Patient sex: M
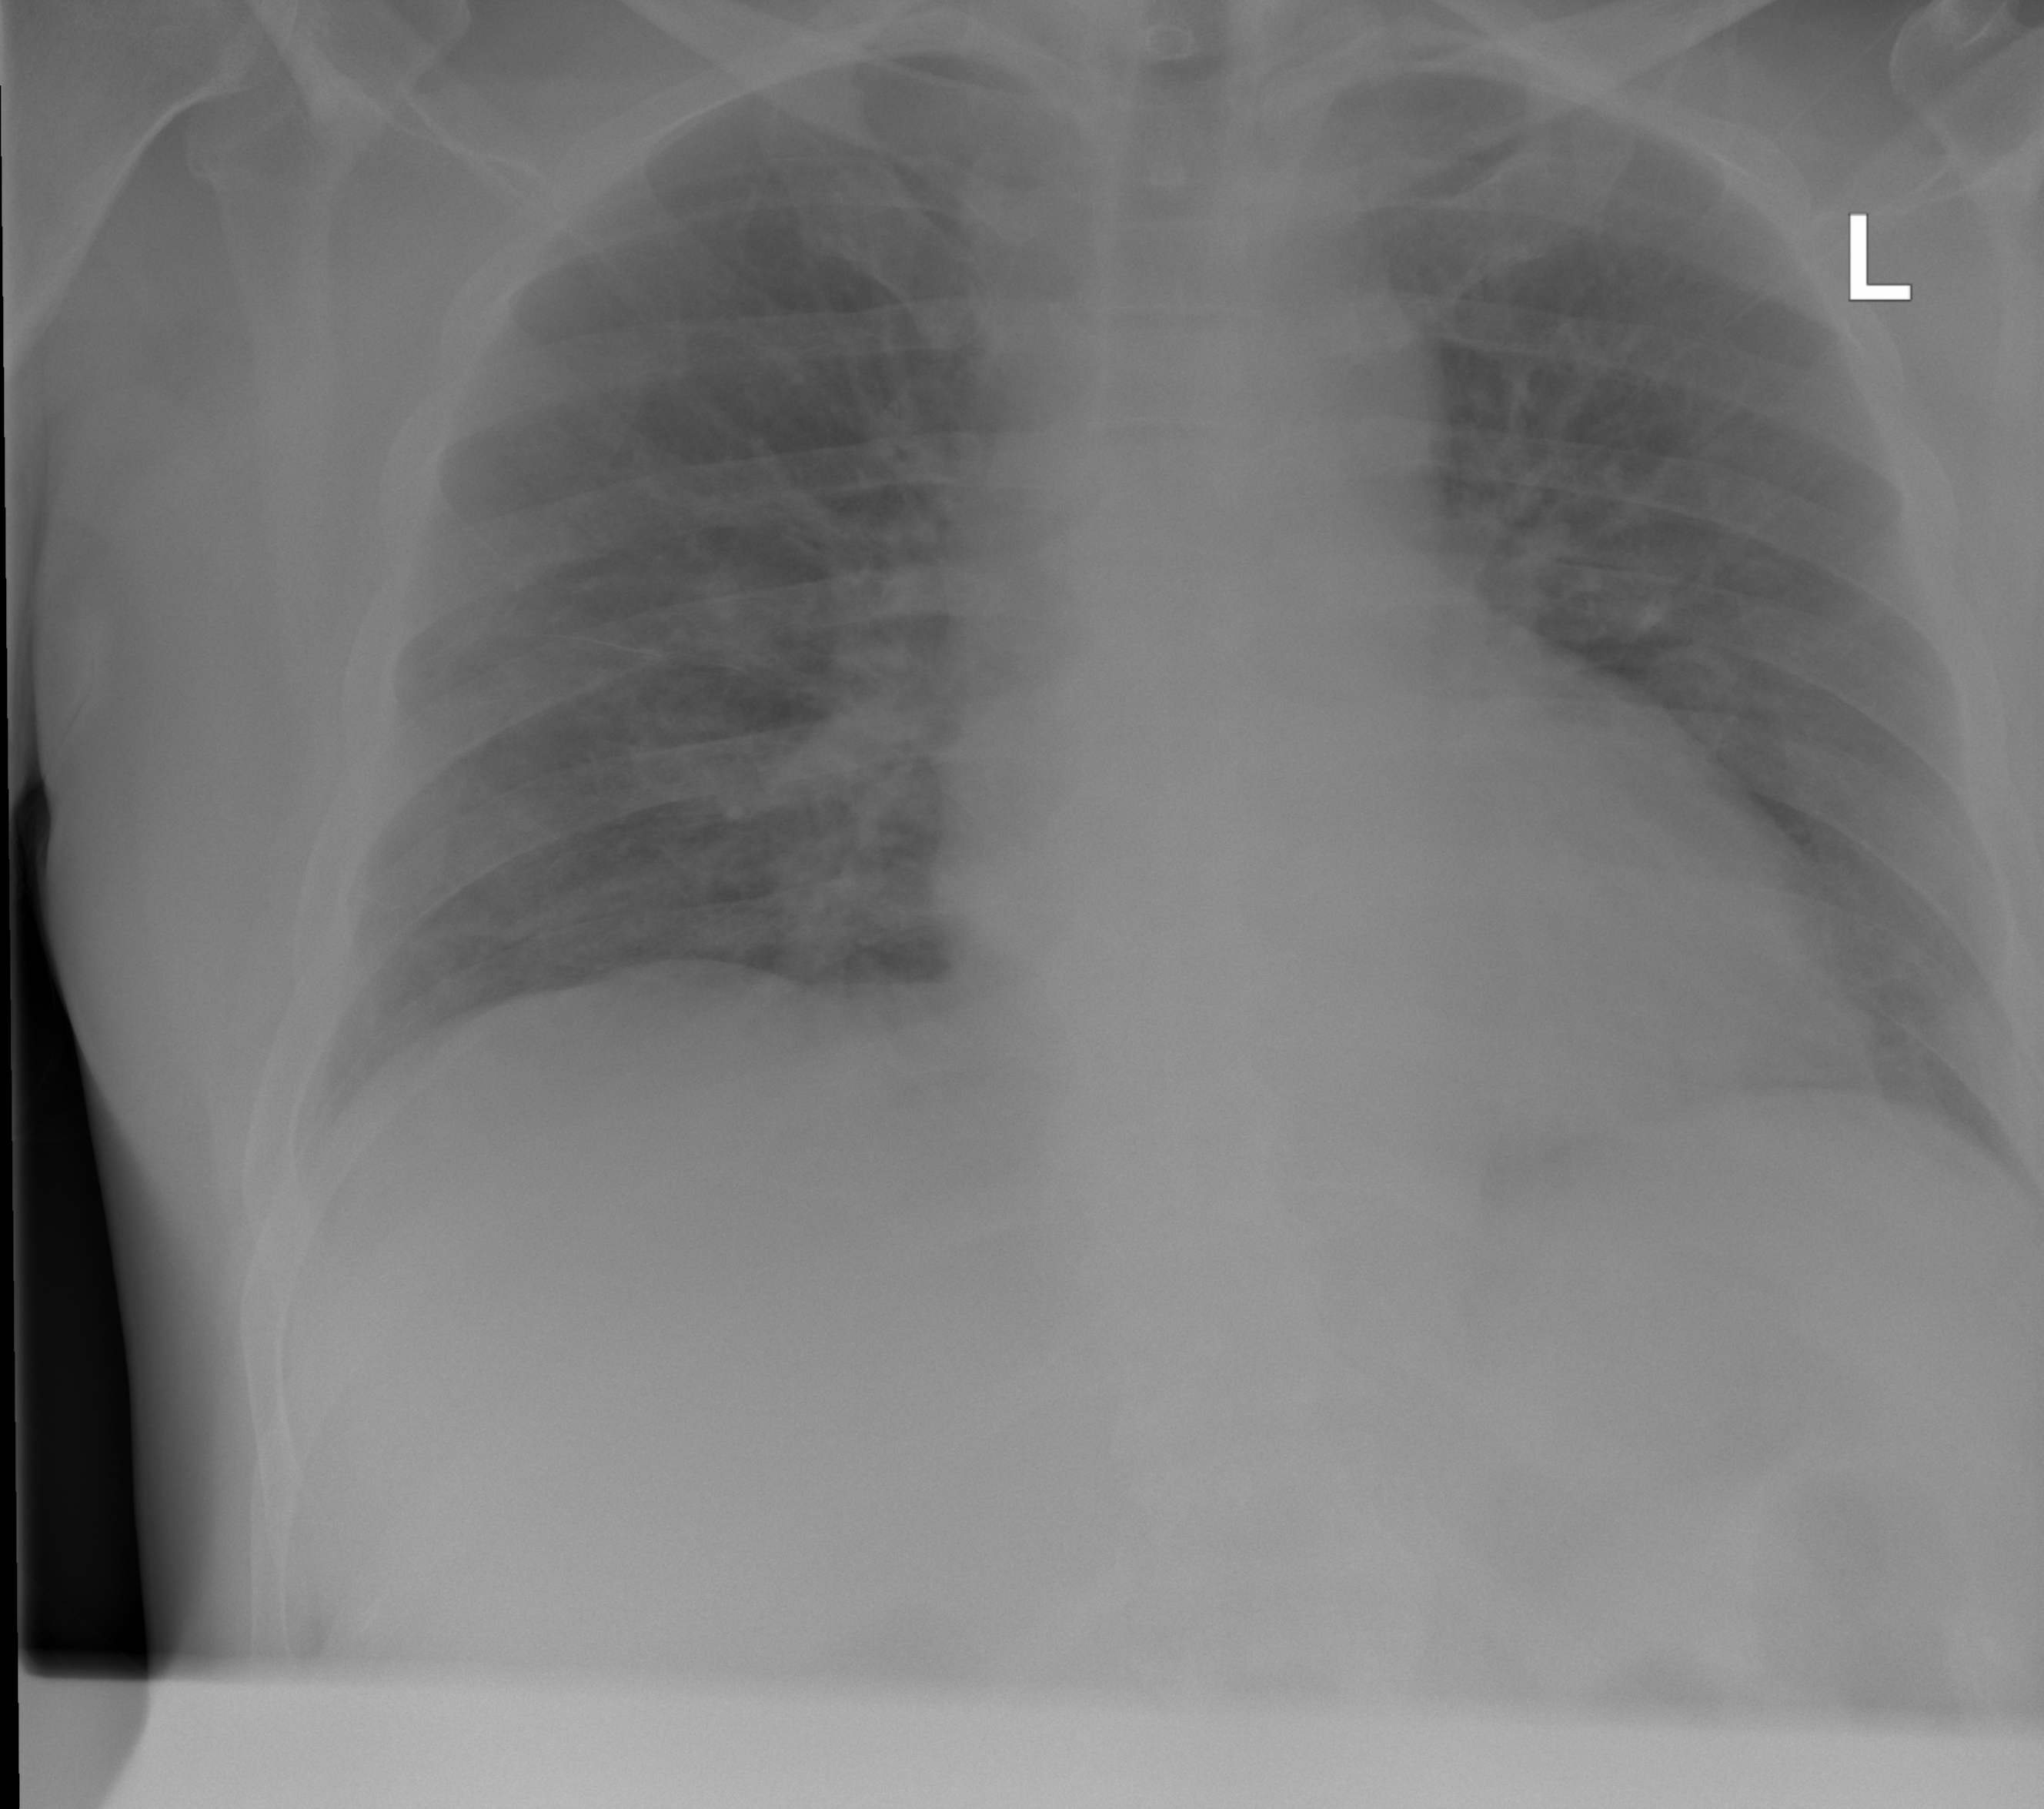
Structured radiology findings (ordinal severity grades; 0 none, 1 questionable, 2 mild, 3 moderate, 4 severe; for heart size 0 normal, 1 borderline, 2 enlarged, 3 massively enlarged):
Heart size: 0
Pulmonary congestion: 2
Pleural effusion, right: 0
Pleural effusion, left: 0
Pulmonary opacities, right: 2
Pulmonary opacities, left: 0
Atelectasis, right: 0
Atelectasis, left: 0